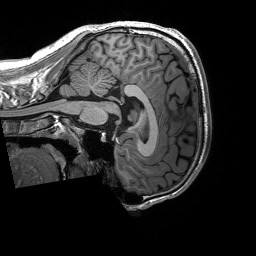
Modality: T1w
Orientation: sagittal
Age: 21
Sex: male
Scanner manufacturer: siemens
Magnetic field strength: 3 T
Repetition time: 2.53 s
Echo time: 0.00227 s